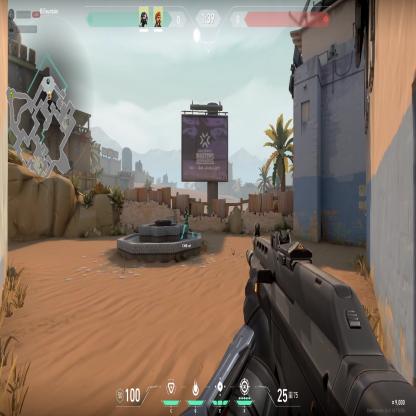
Label: teammate